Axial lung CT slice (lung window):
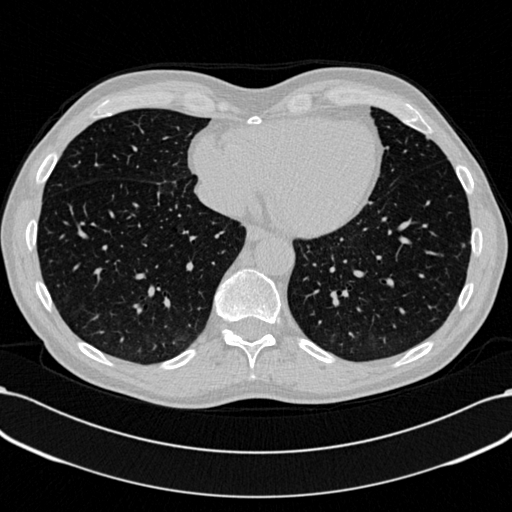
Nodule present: yes
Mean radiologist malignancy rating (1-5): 3.333